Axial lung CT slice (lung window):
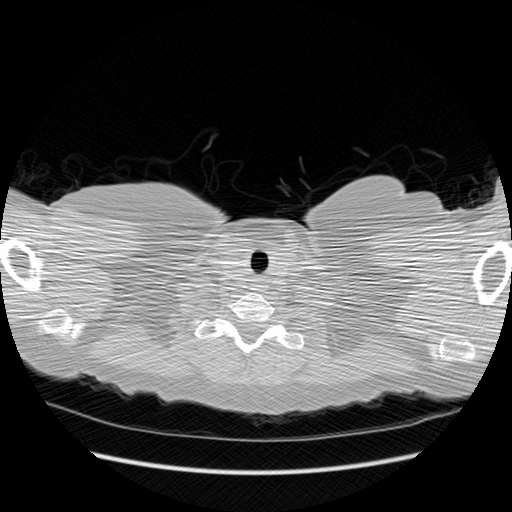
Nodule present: no